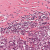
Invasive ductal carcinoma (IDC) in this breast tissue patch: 1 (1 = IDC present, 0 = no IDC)